Question: I want to create a html-table with on th-header and 4 cells per row.
How do you do that?
The header has a width of 100% and the cells have a width of 40%, 10%, 40%, 10%.
'''
<table width="100%">
<tr><th width="100%">Header</th></tr>
<tr>
<td width="40%">text</td>
<td width="10%">value</td>
<td width="40%">text</td>
<td width="10%">value</td>
</tr>
<tr>
<td width="40%">text</td>
<td width="10%">value</td>
<td width="40%">text</td>
<td width="10%">value</td>
</tr>
<tr>
<td width="40%">text</td>
<td width="10%">value</td>
<td width="40%">text</td>
<td width="10%">value</td>
</tr>
</table>
'''

Thanks for your answer.
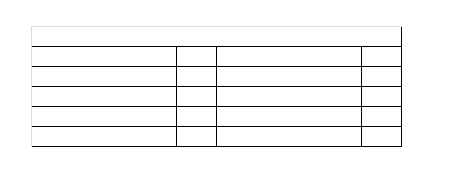
Answer: Use the 'colspan' attribute.:
'''
<tr><th colspan="4">Header</th></tr>
'''
The 'colspan' attribute contains a non-negative integer value that indicates on how many columns the cell extends. Its default value is 1; if its value is set to 0, it does extend until the end of the , eventually implicitly defined, the cell belongs to. Values higher than 1000 are clipped down to 1000.
See: <URL>
The developer <URL> are the best around. Start there next time.